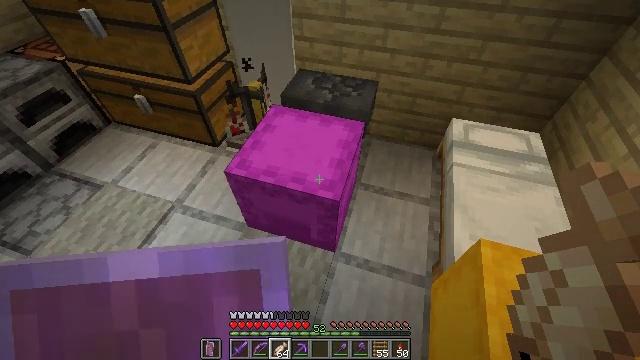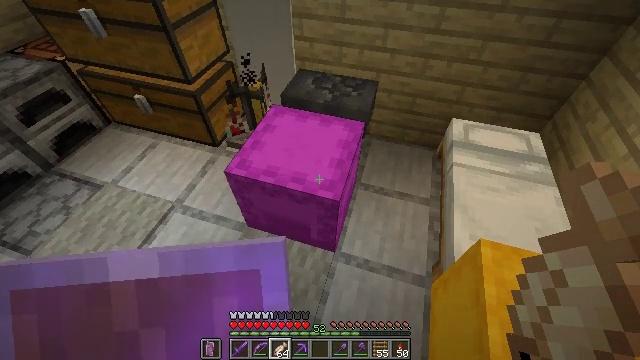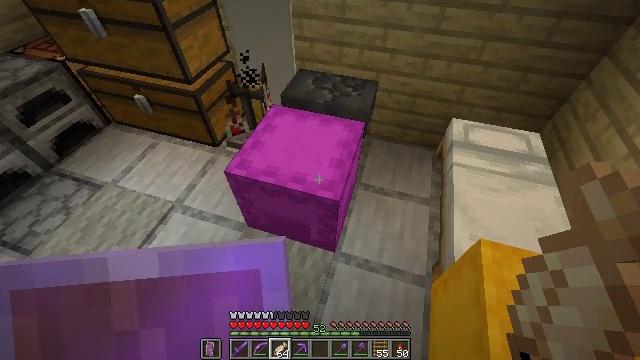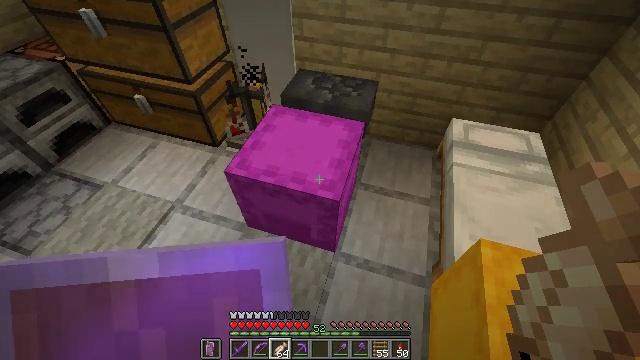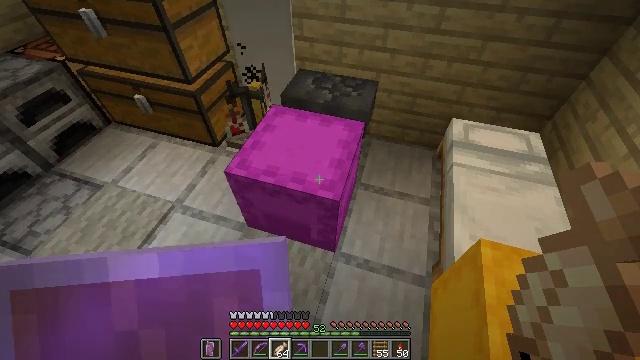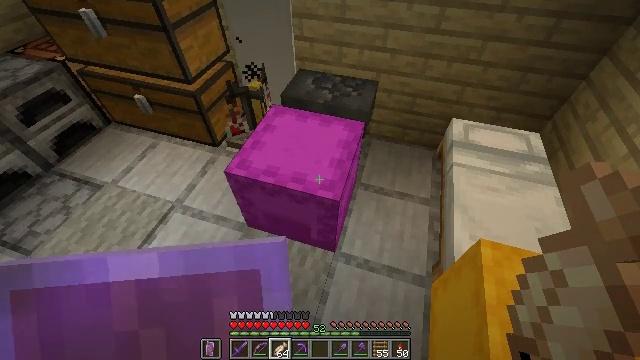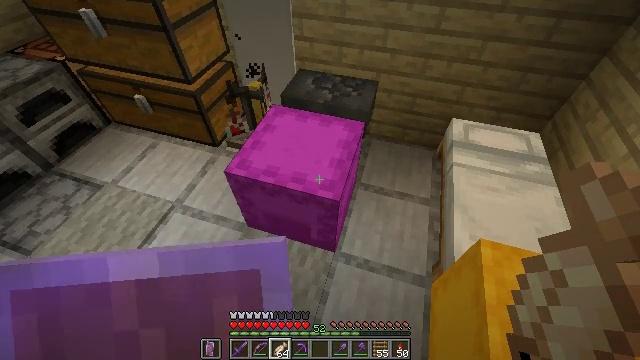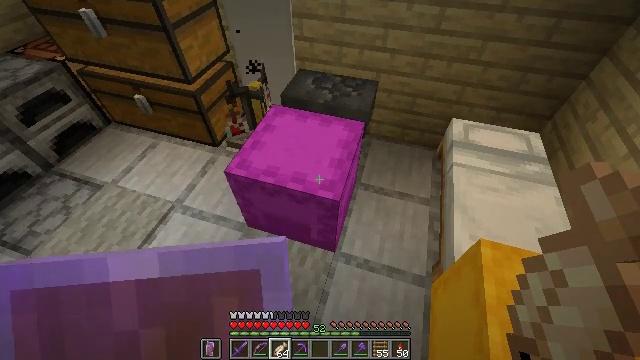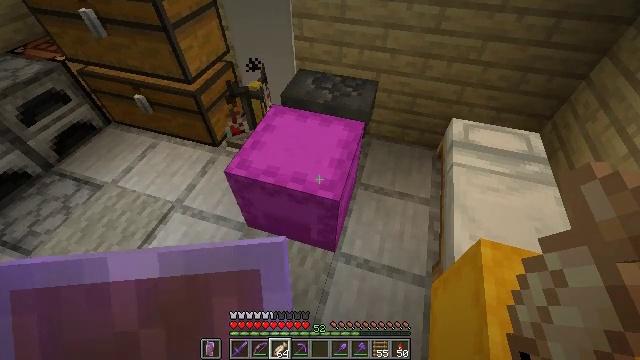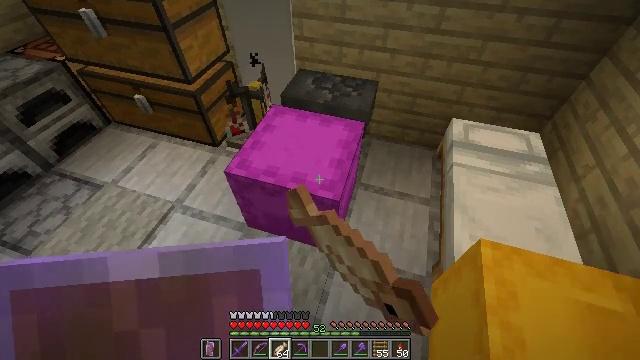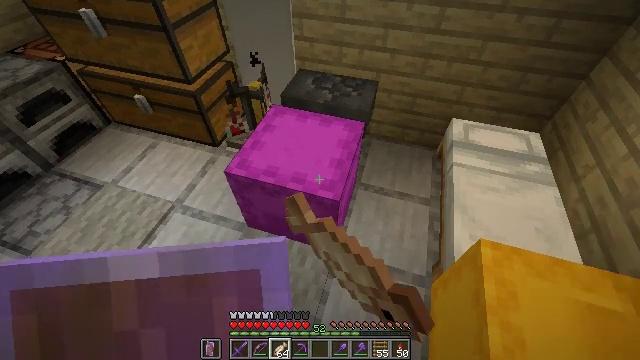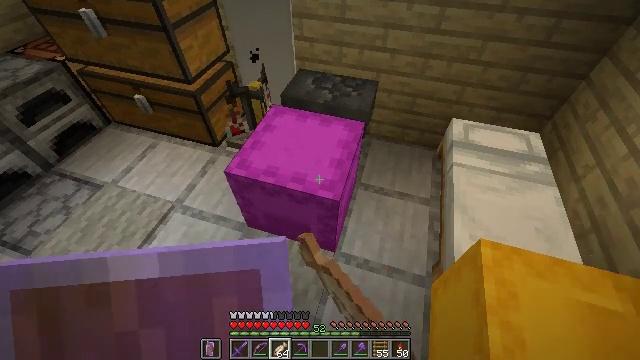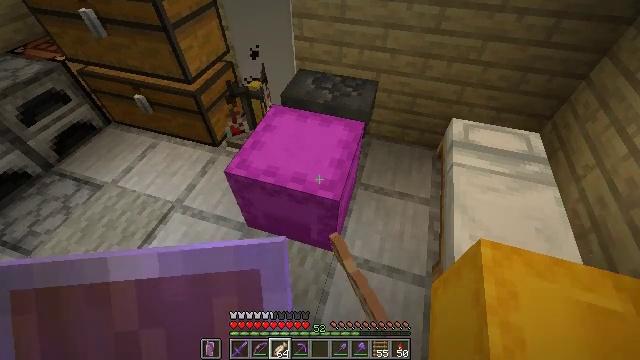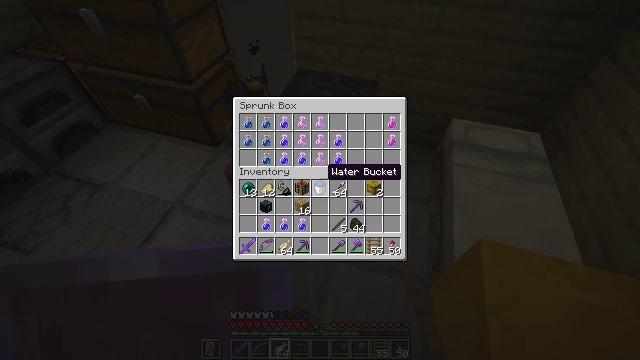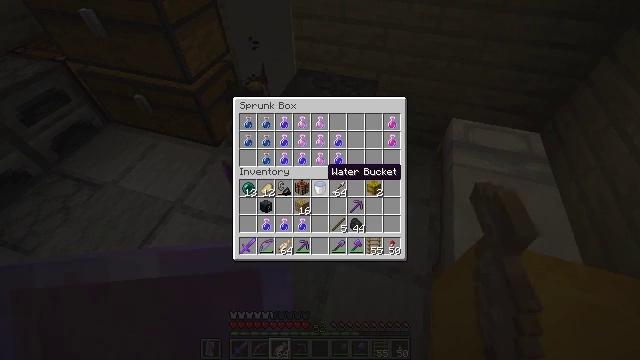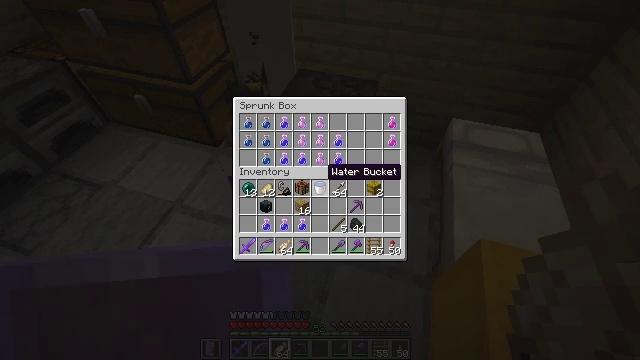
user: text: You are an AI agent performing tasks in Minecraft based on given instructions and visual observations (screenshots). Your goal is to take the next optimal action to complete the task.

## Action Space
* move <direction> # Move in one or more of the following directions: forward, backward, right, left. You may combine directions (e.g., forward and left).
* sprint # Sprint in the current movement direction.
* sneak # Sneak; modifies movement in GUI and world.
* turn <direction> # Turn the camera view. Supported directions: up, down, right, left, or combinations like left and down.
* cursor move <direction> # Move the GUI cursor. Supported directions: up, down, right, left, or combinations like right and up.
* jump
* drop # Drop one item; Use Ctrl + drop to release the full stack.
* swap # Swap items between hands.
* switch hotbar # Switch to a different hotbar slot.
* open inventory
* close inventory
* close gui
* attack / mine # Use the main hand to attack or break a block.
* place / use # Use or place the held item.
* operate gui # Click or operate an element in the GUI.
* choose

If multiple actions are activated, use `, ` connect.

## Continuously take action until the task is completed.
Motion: motion action
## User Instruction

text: Reuse the magenta shulker box by mining it.
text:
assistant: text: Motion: no_op
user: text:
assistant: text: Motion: no_op
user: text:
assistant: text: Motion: no_op
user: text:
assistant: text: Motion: no_op
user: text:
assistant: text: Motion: no_op
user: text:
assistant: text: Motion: no_op
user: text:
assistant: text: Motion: no_op
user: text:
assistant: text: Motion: use / place
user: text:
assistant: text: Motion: use / place
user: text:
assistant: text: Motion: use / place
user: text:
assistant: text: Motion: no_op
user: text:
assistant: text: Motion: no_op
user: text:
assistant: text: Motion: no_op
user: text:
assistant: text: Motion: no_op
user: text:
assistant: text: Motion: no_op
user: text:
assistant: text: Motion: no_op
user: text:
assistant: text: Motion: no_op
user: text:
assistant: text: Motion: no_op
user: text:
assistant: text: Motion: no_op
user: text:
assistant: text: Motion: no_op
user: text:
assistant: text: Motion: no_op
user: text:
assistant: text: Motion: no_op
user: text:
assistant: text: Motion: no_op
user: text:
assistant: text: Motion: no_op
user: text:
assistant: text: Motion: no_op
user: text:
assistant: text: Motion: no_op
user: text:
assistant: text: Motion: no_op
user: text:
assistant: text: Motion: no_op
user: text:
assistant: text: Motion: no_op
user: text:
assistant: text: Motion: no_op